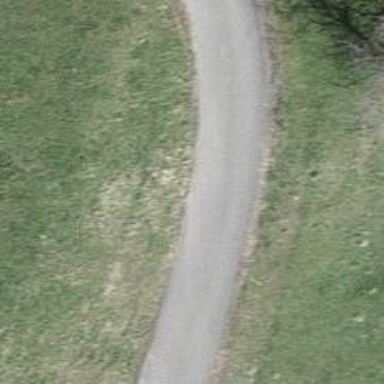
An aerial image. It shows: Track road with grade3 tracktype.